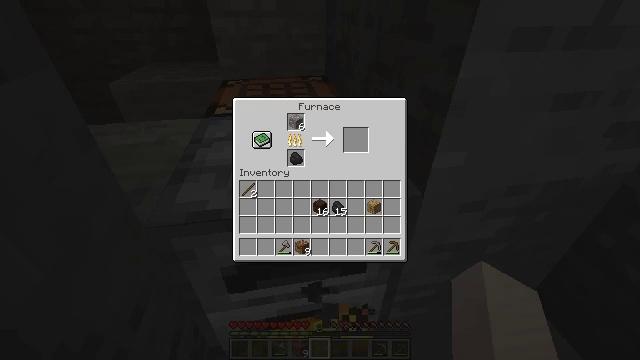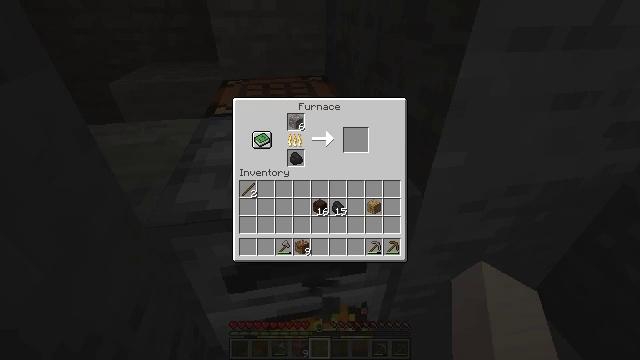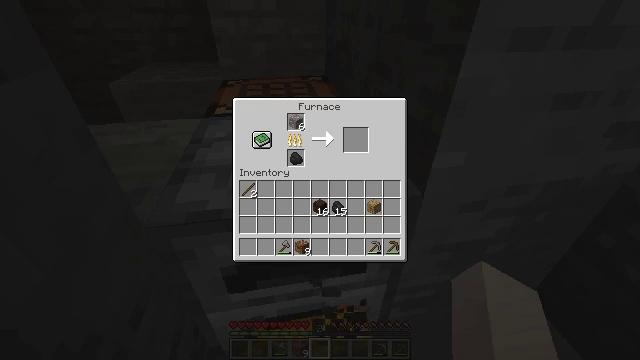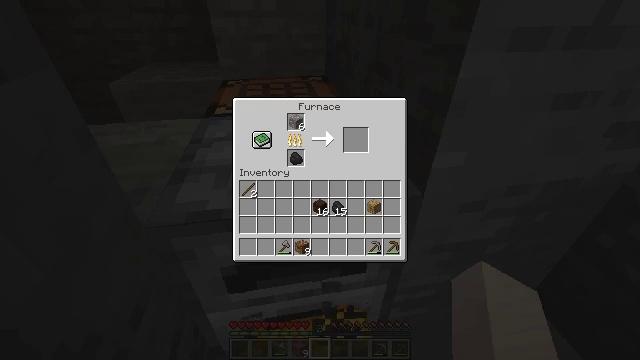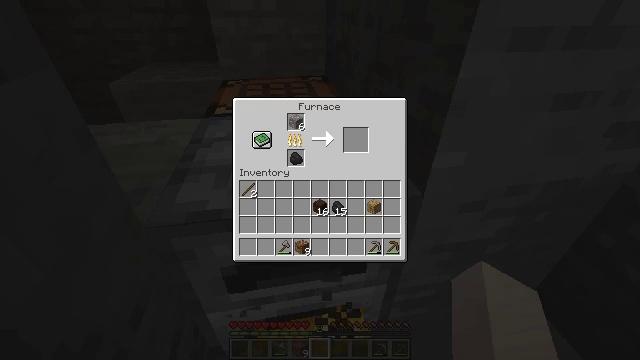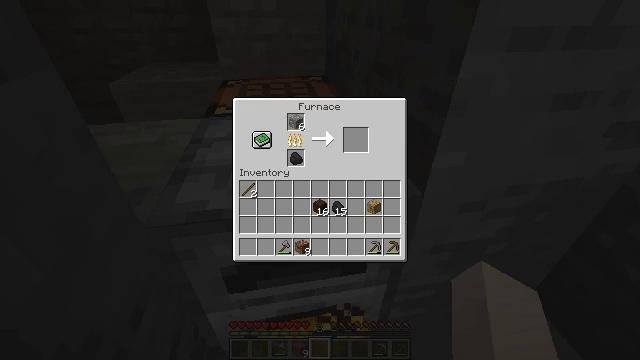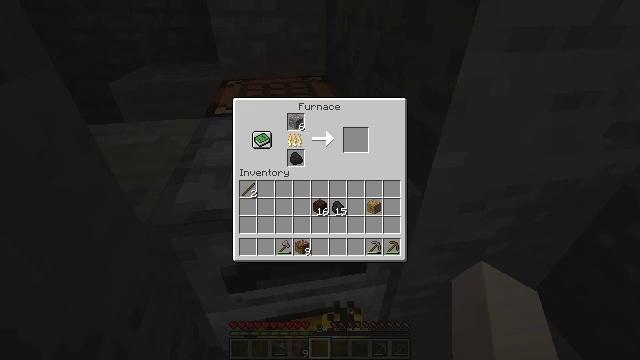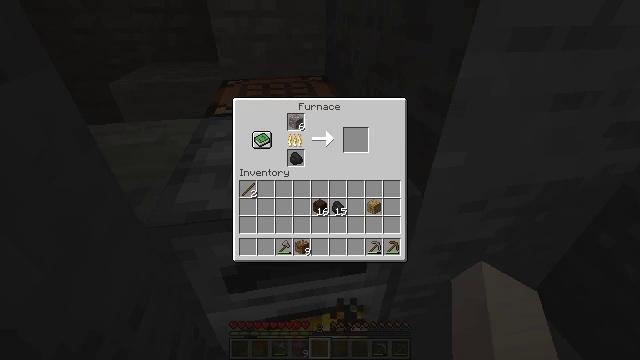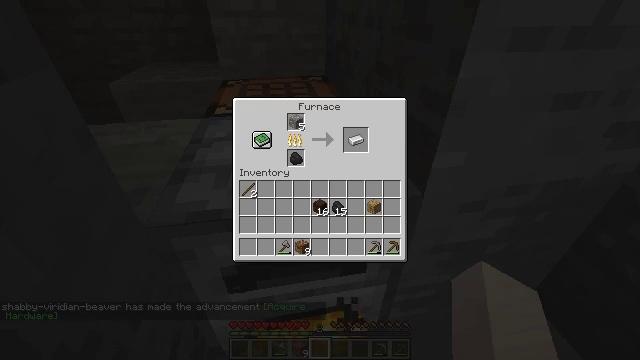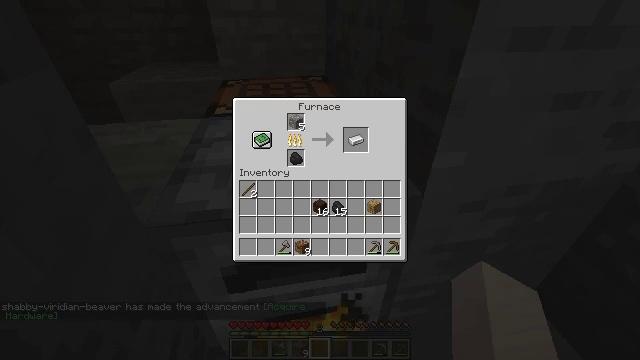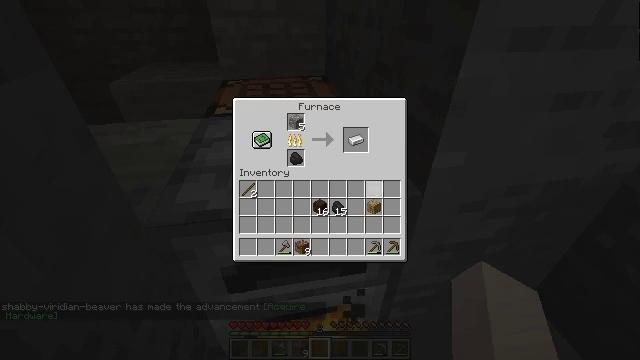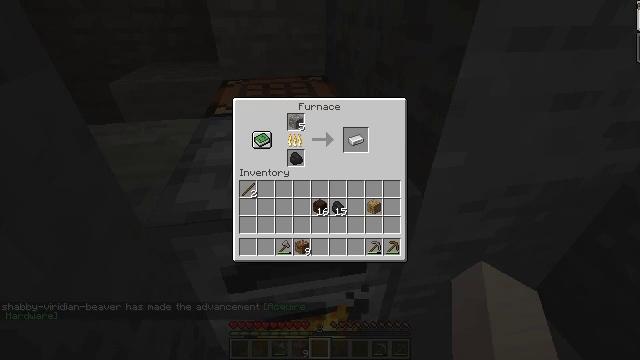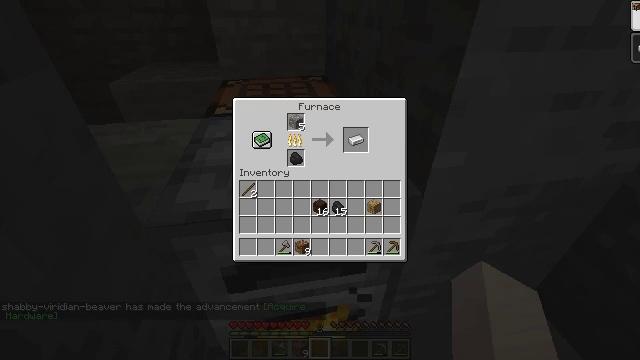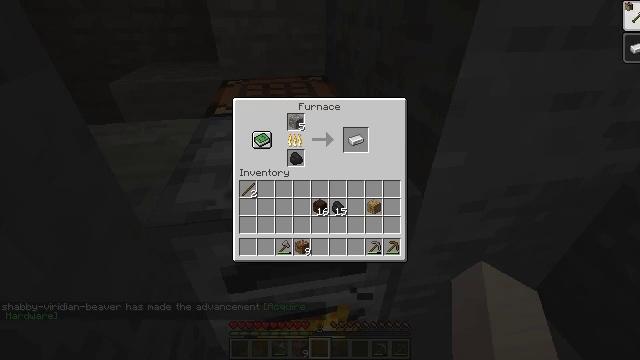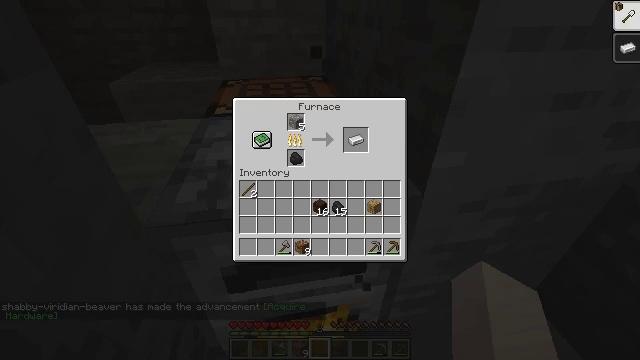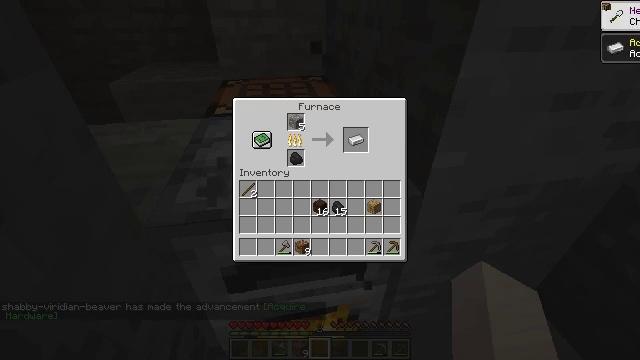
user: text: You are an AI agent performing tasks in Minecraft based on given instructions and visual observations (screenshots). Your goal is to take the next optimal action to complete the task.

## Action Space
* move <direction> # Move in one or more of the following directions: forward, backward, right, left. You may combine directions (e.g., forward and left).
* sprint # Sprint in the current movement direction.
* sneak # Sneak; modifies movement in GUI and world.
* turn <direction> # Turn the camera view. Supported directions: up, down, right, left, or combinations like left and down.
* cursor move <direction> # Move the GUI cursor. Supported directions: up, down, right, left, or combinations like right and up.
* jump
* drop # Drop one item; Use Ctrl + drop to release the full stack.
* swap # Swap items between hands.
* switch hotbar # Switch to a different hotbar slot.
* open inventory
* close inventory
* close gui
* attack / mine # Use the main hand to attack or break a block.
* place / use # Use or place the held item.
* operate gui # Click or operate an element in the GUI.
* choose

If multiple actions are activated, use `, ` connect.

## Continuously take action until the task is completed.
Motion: motion action
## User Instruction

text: Use a dark oak log to craft dark oak planks.
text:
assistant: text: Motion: cursor move left and down
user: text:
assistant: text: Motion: cursor move left and down
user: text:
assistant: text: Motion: cursor move left
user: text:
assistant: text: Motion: cursor move left
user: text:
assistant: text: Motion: no_op
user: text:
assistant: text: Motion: no_op
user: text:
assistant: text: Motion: no_op
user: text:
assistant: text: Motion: cursor move down
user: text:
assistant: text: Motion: cursor move down
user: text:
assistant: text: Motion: cursor move down
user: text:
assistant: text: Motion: cursor move right and down
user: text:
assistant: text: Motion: cursor move right and down
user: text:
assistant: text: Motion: no_op
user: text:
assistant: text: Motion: no_op
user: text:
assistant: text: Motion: cursor move left and up
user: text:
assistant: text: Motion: cursor move left and up
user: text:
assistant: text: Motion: cursor move left and up
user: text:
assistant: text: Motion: cursor move up
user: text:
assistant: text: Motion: no_op
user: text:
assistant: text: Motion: no_op
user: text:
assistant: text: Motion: close inventory
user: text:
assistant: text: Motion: close inventory
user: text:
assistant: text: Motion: close inventory
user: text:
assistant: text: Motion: close inventory
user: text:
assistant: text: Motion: turn left and down
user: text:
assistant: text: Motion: turn left and down
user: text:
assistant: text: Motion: turn left
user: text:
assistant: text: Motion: turn left and up
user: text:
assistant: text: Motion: turn left and up
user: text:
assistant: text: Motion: turn up